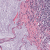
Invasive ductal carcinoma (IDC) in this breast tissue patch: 0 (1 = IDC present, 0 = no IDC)